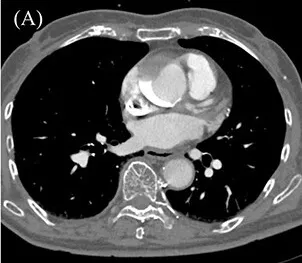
Preoperative contrast-enhanced CT. (A) Ascending aortic dissection is detected. Contrast-material is pooled in the false lumen.
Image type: radiology (ct)